Question: Hope you all will be fine.
I am facing a small problem related to how to set different text on push notification when device is locked. I am attaching image to illustrate.
Here in the pic you can see that text written below the alert of push notification is . While when I sent push notification to another they get
So my question is how can we change it because the device is locked and we don't have any access to push notification. Only web server and OS have access to that push.
Do you people have any suggestion how to do this?
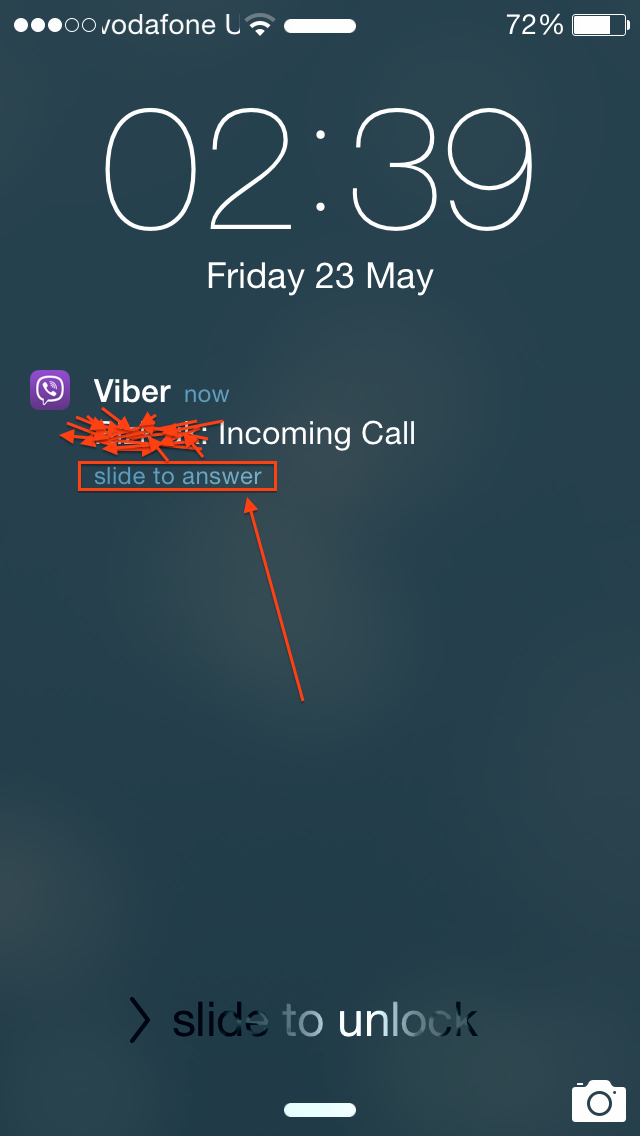
Answer: For a push notification you can specify the action by using a <URL> rather than a string as the alert payload. The 'action-loc-key' specifies the "action" text to use instead of "view"
For a local notification you can set the <URL> property of a 'UILocalNotification' to change the text.
So if you set the 'action-loc-key' (APNS) or 'alertAction' property ('UILocalNotification') to "answer" you will get "slide to answer".
Another approach, rather than using push notification, is to use the <URL> in iOS. By setting your sockets into "VoIP mode", iOS will notify your app when a call is received, and you can then push the local notification to the screen if necessary.